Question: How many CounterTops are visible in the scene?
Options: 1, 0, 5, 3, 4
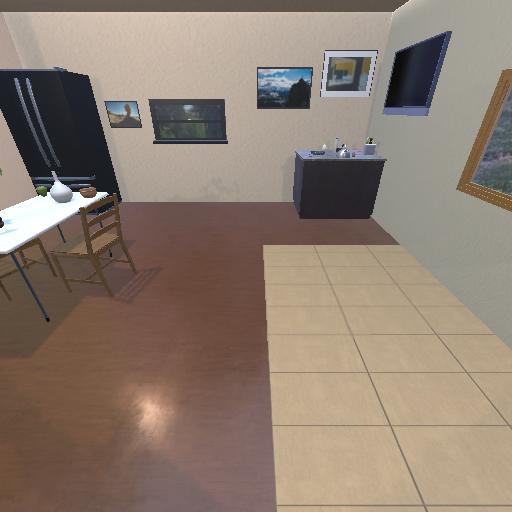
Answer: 1